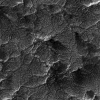
Atmospheric dust classification: not_dusty